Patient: sex M, age 60
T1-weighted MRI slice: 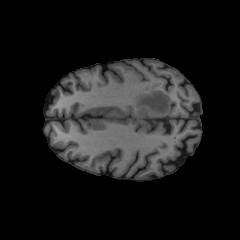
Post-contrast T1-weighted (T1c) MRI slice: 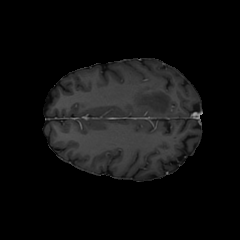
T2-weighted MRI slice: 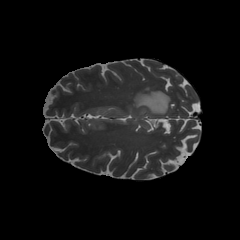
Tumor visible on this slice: yes
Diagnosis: Glioblastoma, IDH-wildtype
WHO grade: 4